Field crop: tomato
Growth stage: 1
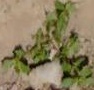
Species: portulaca